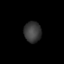
Tissue: lung
Cell type: Epithelial cells
Senescence score: 0.2315
Nuclear area (px): 349
Mean DAPI intensity: 58.35